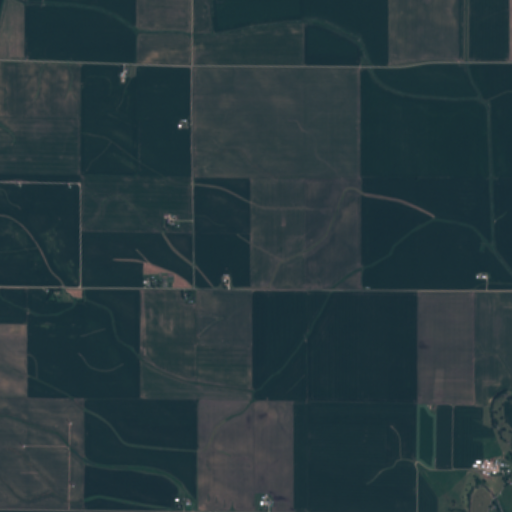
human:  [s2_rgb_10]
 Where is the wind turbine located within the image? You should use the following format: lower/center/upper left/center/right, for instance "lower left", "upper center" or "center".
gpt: The wind turbine is located in the lower left of the image.
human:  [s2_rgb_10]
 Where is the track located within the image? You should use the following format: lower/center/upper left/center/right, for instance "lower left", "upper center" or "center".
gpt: There is no track in the image.